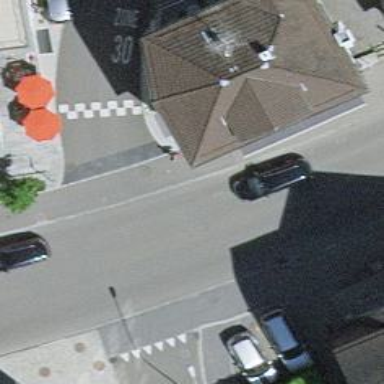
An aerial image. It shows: Fast food establishment.